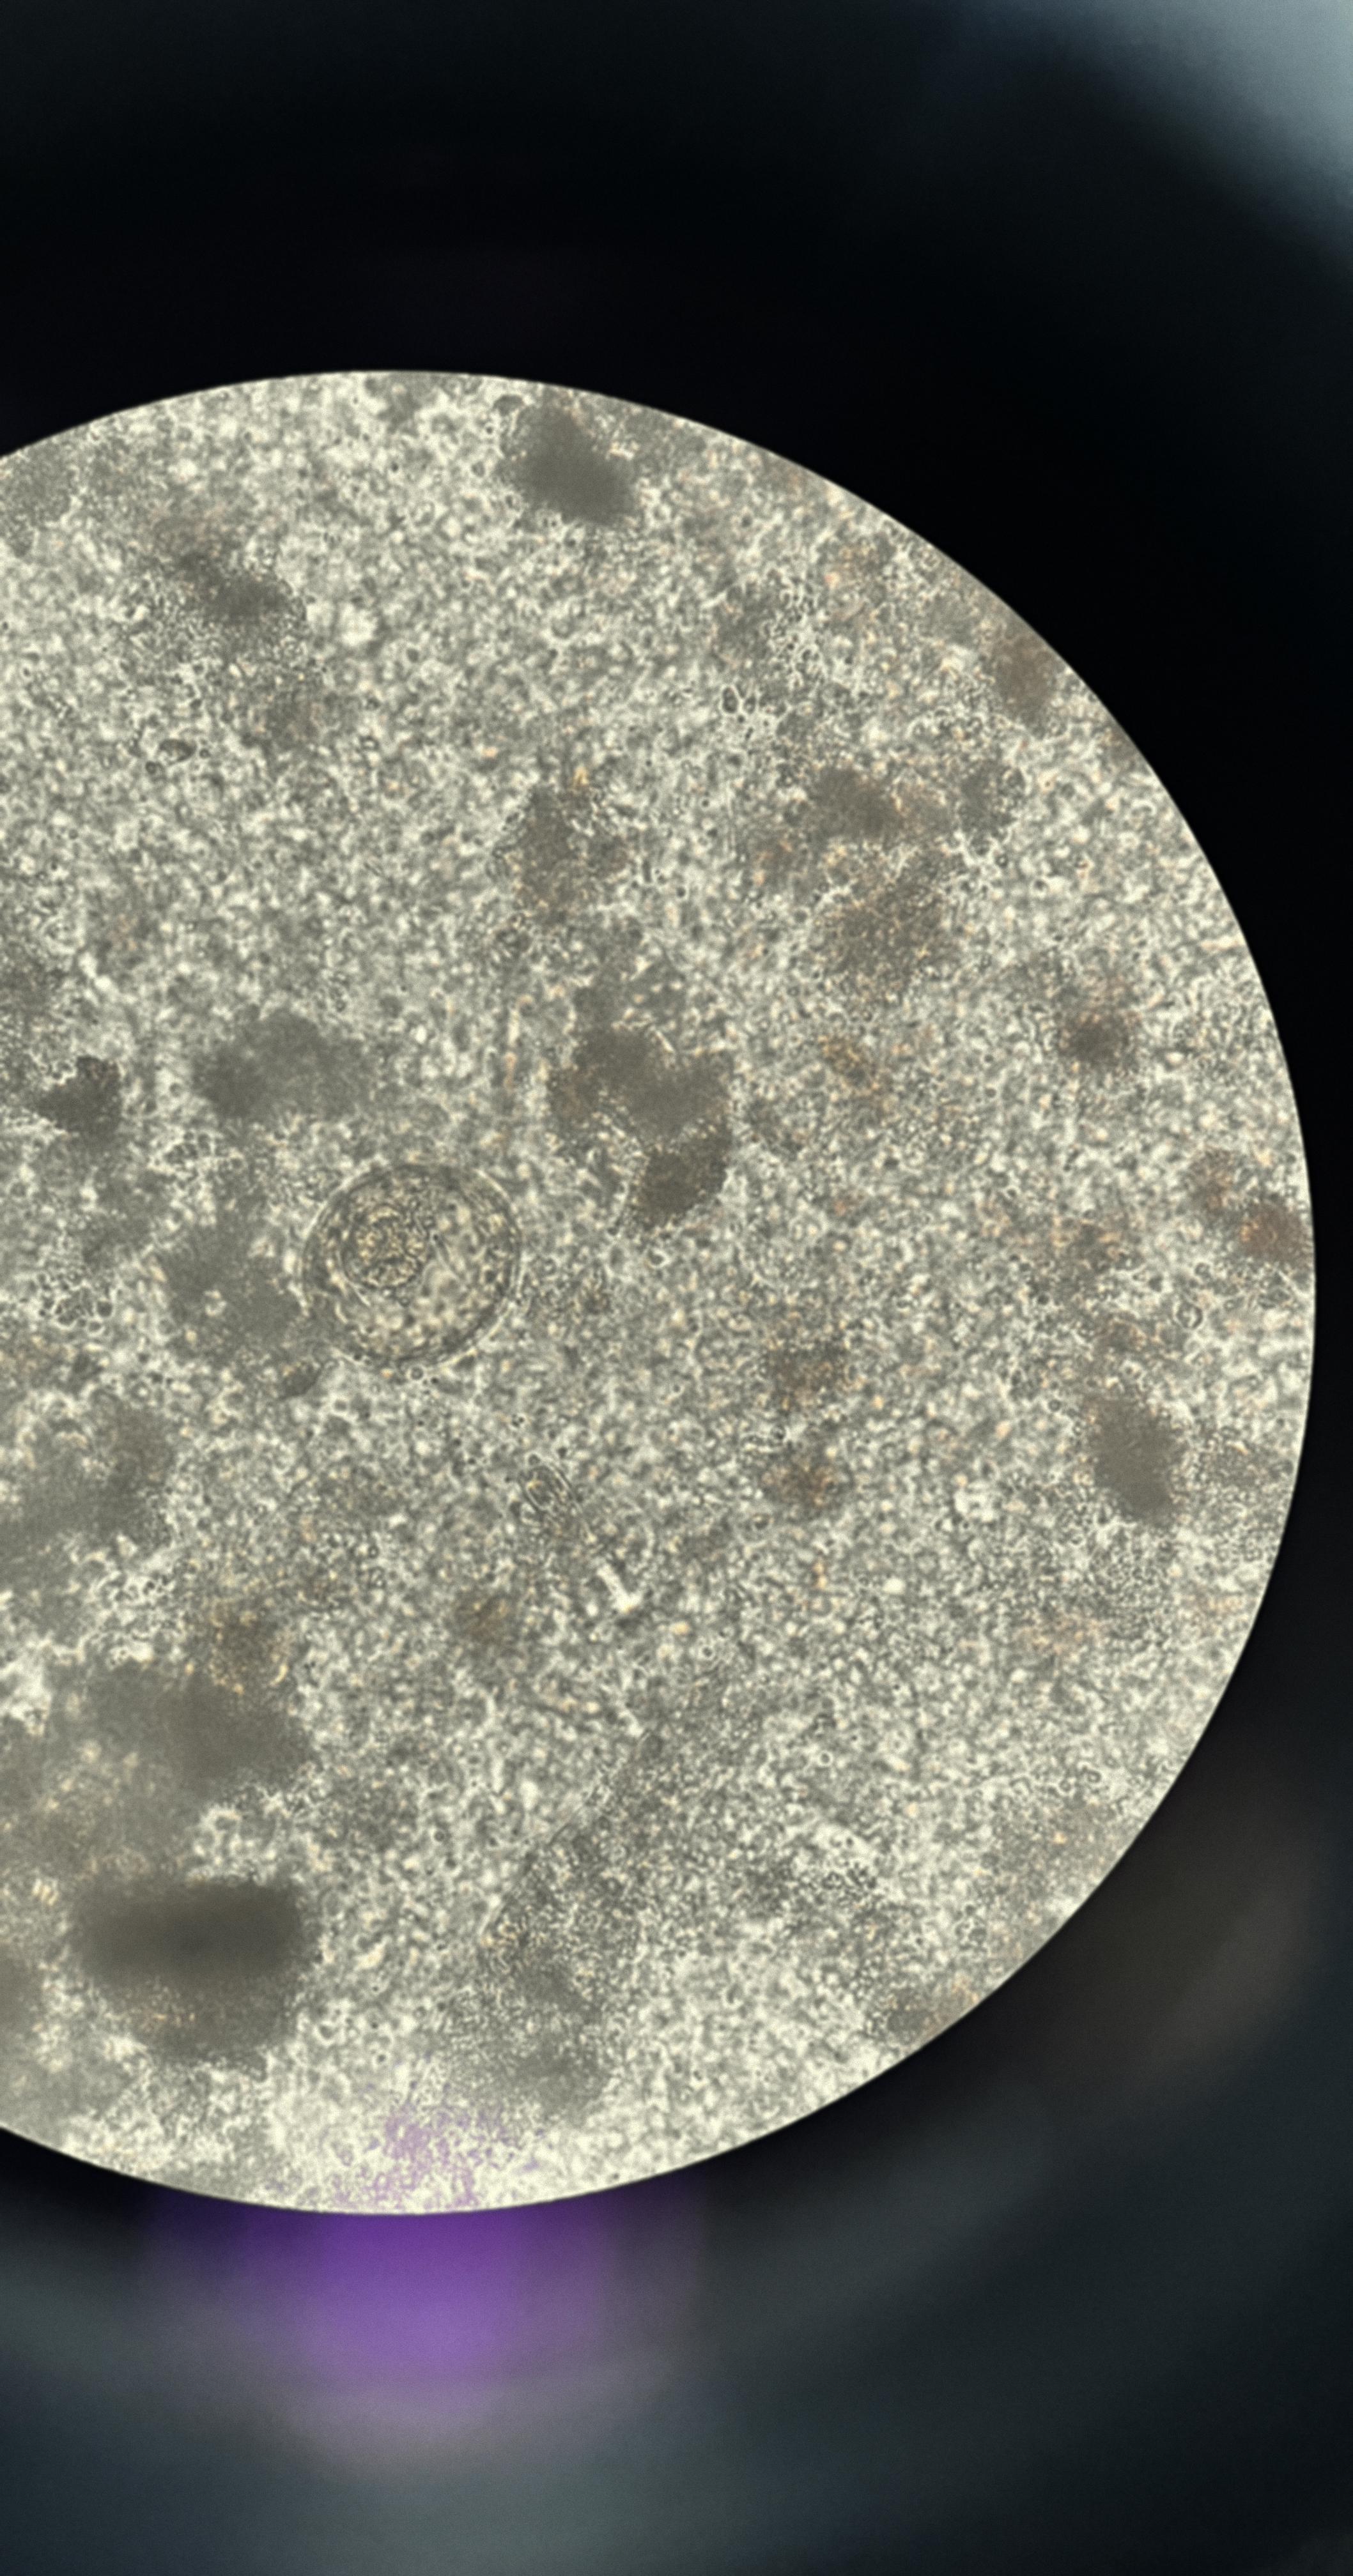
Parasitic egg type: Hymenolepis diminuta